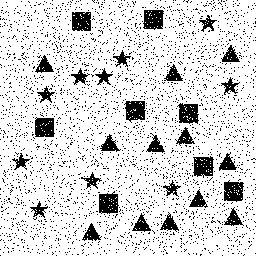
Squares: 8
Triangles: 12
Stars: 10
Total shapes: 30